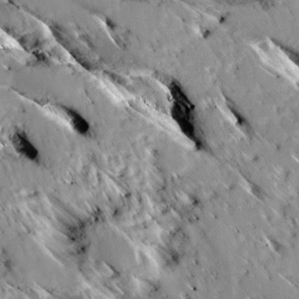
Label: non_frost